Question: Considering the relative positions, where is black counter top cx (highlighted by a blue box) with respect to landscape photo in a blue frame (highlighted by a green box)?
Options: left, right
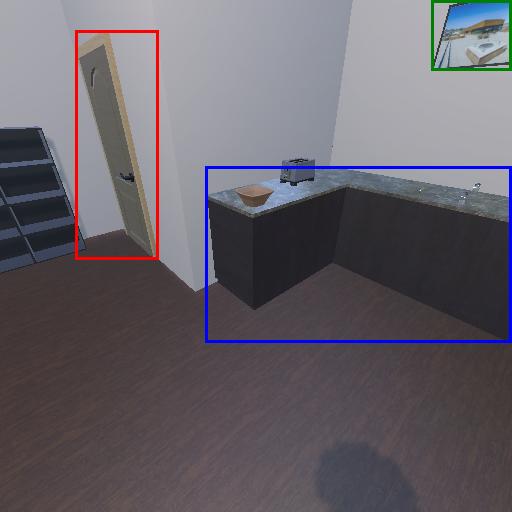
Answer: left